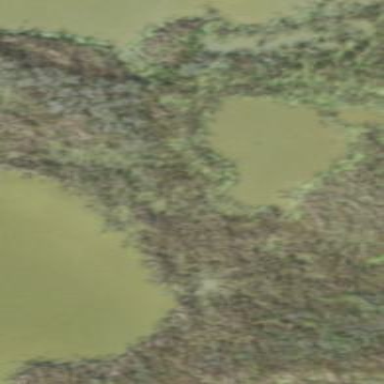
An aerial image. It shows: Marsh wetland.